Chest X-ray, PA view. Patient: 54 years old, sex F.
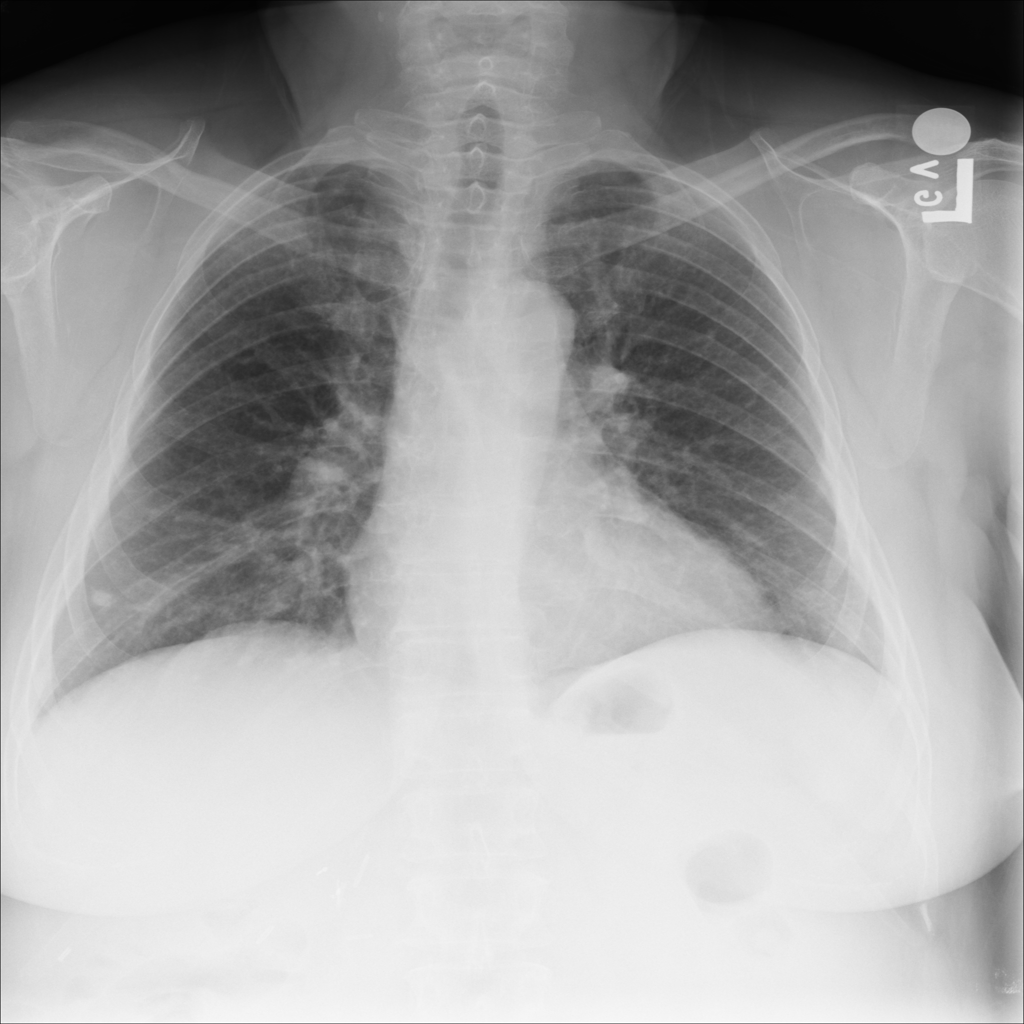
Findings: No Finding